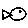
Label: fish